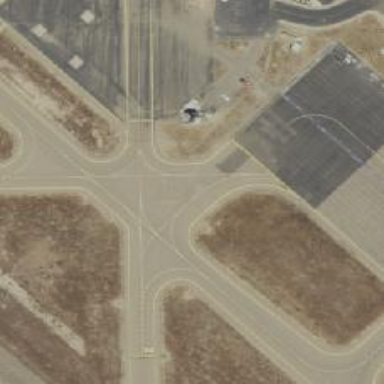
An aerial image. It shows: Image of taxiway at airport.